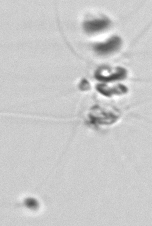
Label: Chaetoceros_socialis